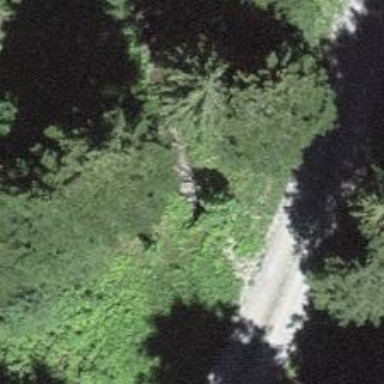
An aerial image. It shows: Culvert tunnel.